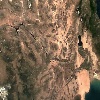
Label: land